Field crop: tomato
Growth stage: 1
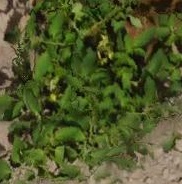
Species: tomato